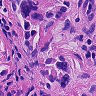
Metastatic tissue present: yes